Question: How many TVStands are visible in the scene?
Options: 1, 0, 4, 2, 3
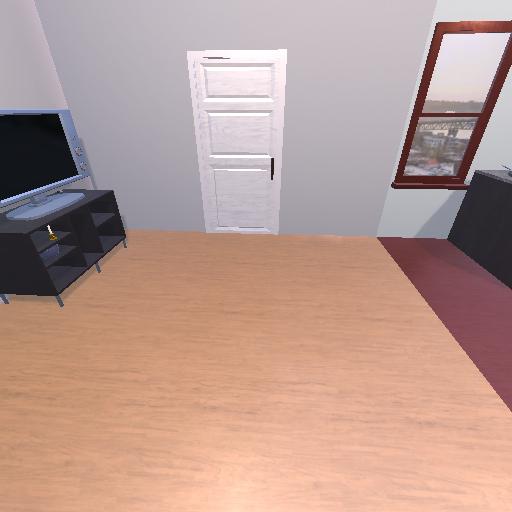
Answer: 1